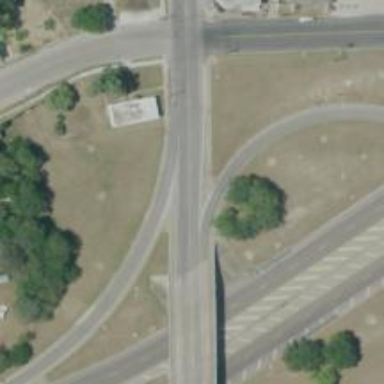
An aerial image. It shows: Asphalt road with primary link designation.